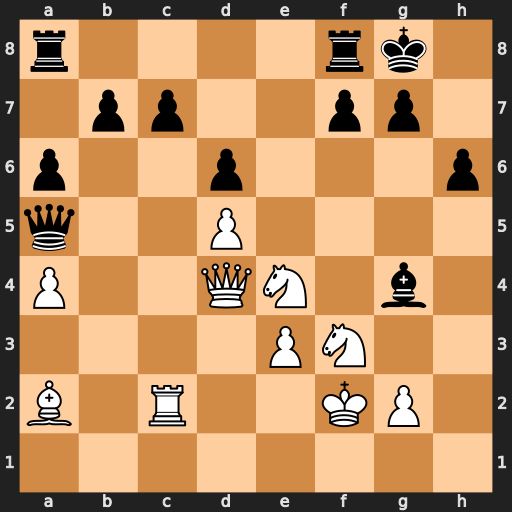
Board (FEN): r4rk1/1pp2pp1/p2p3p/q2P4/P2QN1b1/4PN2/B1R2KP1/8
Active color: w
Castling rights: -
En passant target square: -
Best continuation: Nf6+ gxf6 Qxg4+